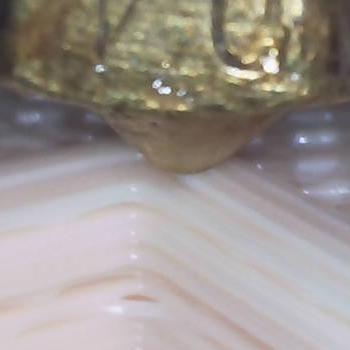
Flow rate: 74%